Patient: sex M, age 78
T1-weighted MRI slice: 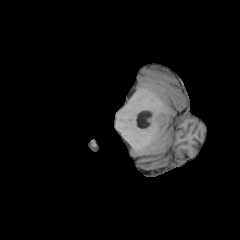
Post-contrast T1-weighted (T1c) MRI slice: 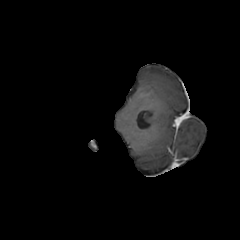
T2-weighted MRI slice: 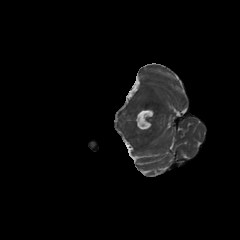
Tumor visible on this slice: no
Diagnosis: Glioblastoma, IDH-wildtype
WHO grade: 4